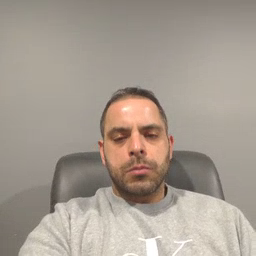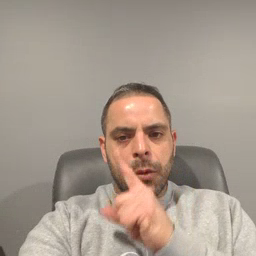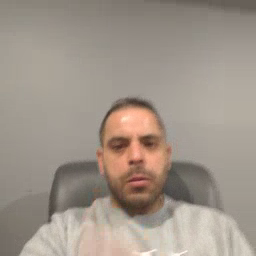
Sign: mouse